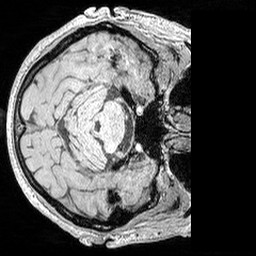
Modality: MP2RAGE
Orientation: axial
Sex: male
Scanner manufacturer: siemens
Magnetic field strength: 3 T
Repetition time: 5 s
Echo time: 0.00292 s